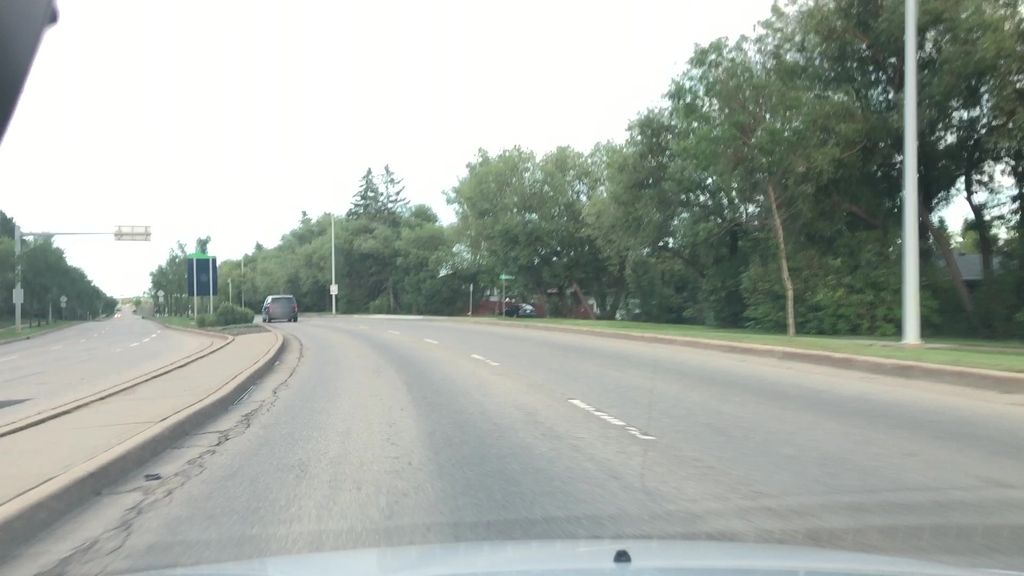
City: edmonton